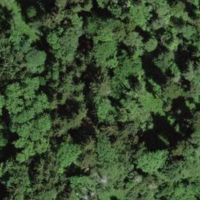
EUNIS habitat code: 41
Species observed at this site:
Hedera helix
Stachys sylvatica
Fagus sylvatica